Field crop: maize
Growth stage: 2
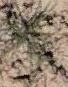
Species: salsola